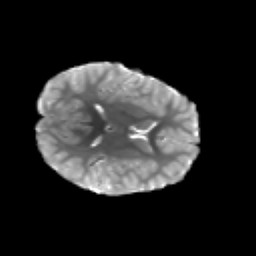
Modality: T2w
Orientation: axial
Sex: female
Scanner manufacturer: siemens
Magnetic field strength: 3 T
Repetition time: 5 s
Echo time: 0.071 s